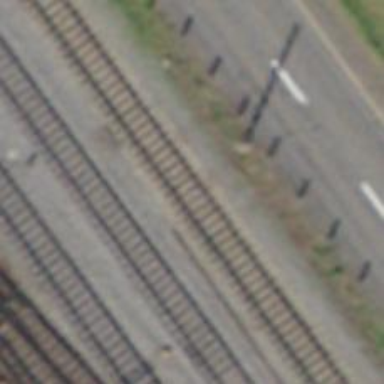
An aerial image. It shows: Railway milestone.